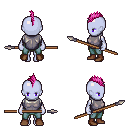
a pixel art fantasy rpg character, female body template, dark elf, purple skin, steel chest armor, teal pants, pink mohawk hairstyle, brown shoes, spear, four views (front, back, left, right), 2x2 character sprite sheet, small pixel art, hard edges, no anti-aliasing